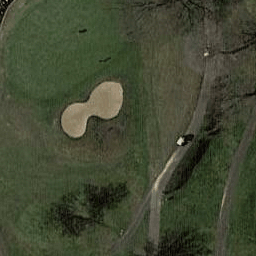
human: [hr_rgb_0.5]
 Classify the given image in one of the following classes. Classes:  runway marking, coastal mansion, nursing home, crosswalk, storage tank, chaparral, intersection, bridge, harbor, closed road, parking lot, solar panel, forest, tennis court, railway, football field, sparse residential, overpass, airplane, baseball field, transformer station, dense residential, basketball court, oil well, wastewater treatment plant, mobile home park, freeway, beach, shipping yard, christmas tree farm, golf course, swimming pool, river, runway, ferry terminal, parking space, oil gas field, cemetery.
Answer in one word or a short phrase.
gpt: golf course